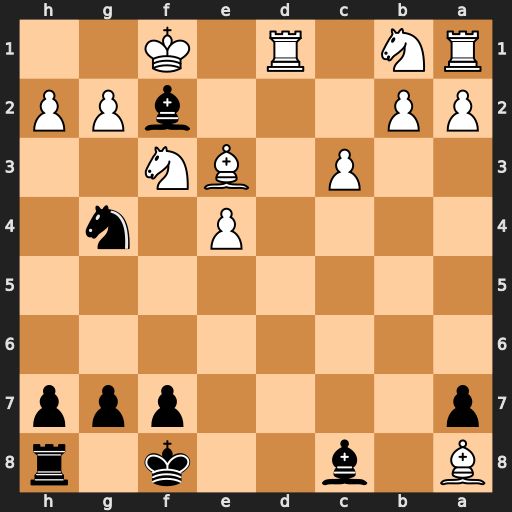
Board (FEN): B1b2k1r/p4ppp/8/8/4P1n1/2P1BN2/PP3bPP/RN1R1K2
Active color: b
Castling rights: -
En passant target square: -
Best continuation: Ba6+ c4 Bxc4+ Rd3 Bxd3#